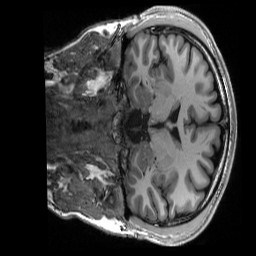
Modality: T1w
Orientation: coronal
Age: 30
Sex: male
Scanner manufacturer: siemens
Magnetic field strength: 3 T
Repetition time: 2.53 s
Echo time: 0.0033 s